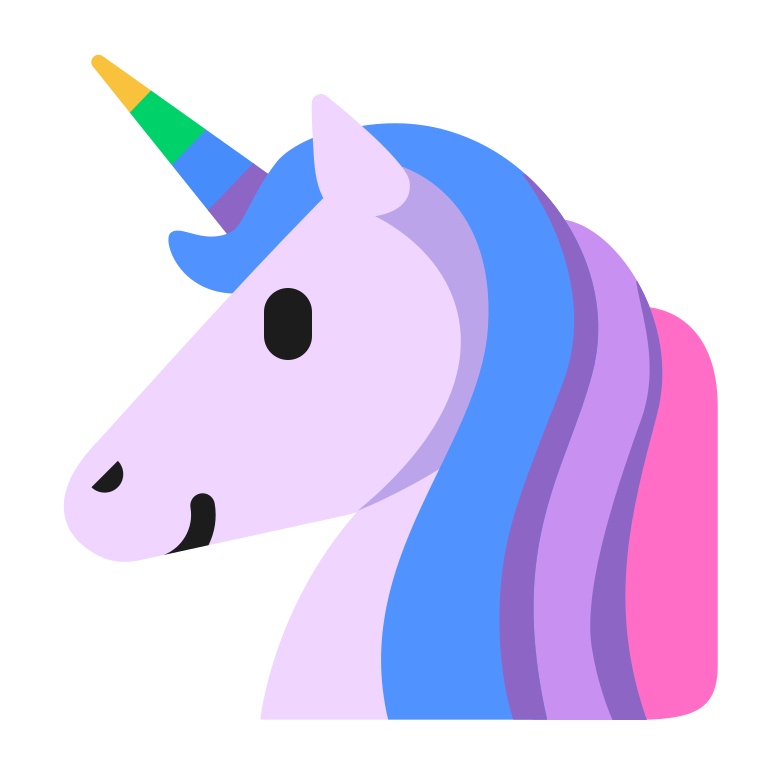
unicorn flat